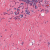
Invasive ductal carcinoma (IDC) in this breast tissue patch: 0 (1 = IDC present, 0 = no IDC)